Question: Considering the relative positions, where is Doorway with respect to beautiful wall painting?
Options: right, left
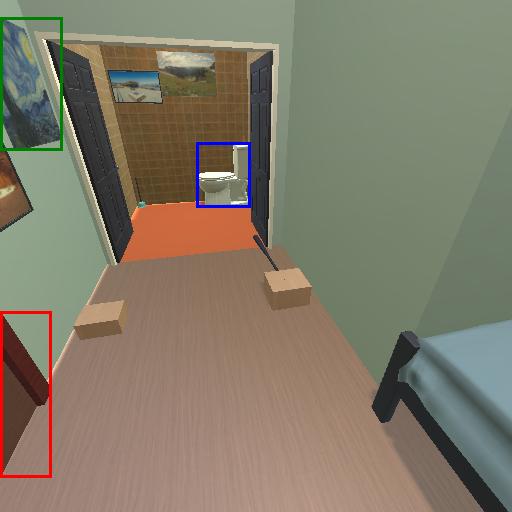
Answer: right